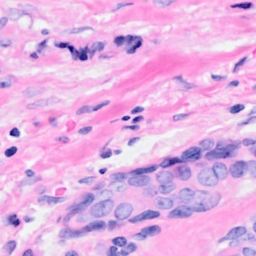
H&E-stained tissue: Breast